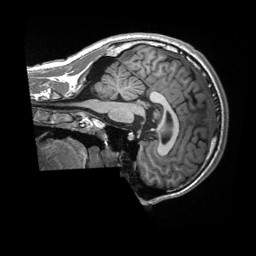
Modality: T1w
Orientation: sagittal
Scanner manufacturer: siemens
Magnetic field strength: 3 T
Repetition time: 2.3 s
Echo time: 0.00232 s